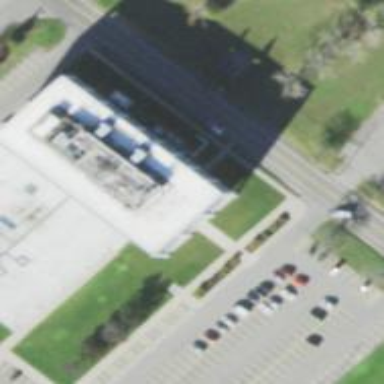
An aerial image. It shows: Part of building is shown in the image.